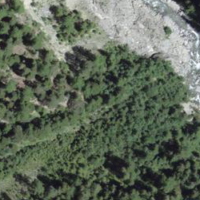
EUNIS habitat code: 31
Species observed at this site:
Aricia artaxerxes